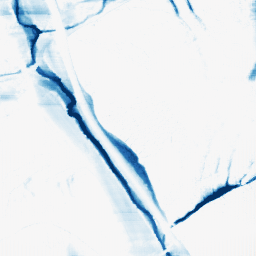
Category: morphological
Decomposition family: morphological_ellipse
Decomposition parameters: operation: closing
width: 5
height: 50
Upsampling method: fft_zeropad
Upsampling parameters: scale: 4
Upsampling scale: 4